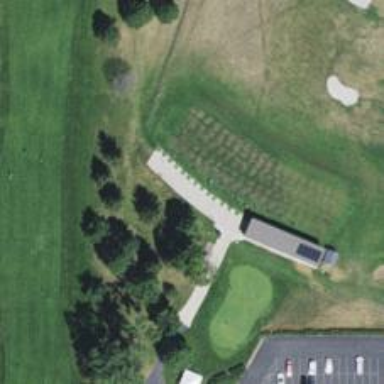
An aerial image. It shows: Path for both roads and golfers.